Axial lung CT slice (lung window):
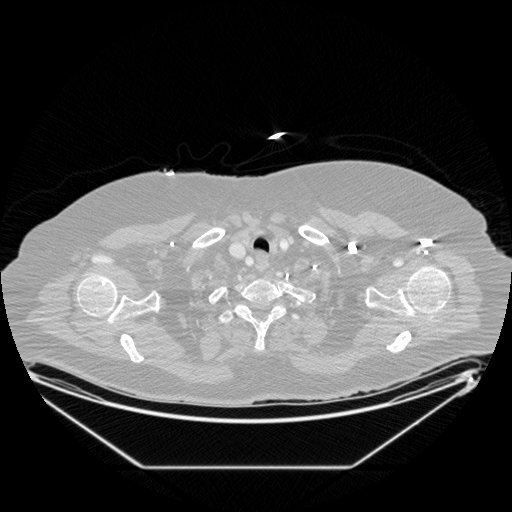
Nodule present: no